Interaction volume radius: 10 \u00c5
Interaction volume height: 40 \u00c5
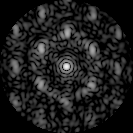
Disorder parameter: 0.5827